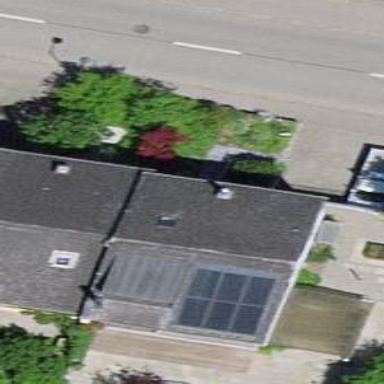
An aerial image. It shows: Detached building.